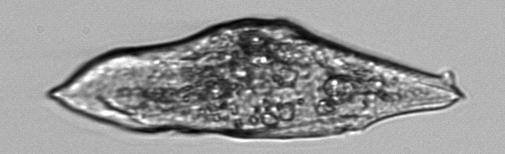
Label: Gyrodinium